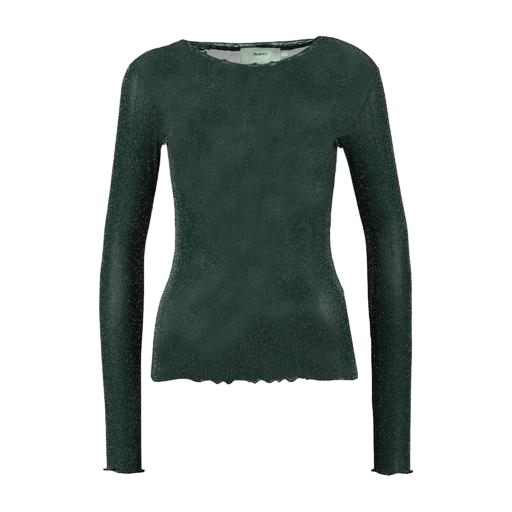
green long-sleeve round-neck tee, long sleeved green top, long sleeved green tee, white background